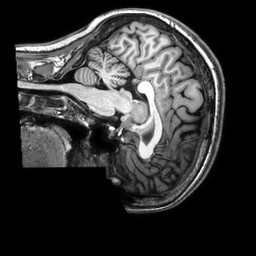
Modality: T1w
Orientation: sagittal
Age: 25
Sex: female
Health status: healthy
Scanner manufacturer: philips
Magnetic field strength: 3 T
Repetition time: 0.009 s
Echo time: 0.003996 s